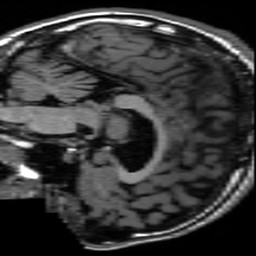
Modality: inplaneT1
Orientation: sagittal
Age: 18
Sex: male
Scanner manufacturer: ge
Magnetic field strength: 3 T
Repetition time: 2.499 s
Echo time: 0.02513 s